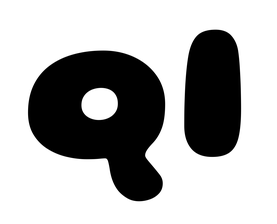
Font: Gluten_ExtraBold